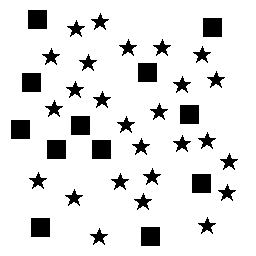
Squares: 12
Triangles: 0
Stars: 26
Total shapes: 38